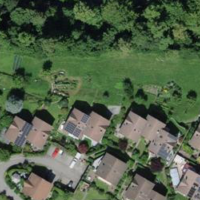
EUNIS habitat code: 41
Species observed at this site:
Helicodonta obvoluta
Acer campestre